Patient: sex M, age 55
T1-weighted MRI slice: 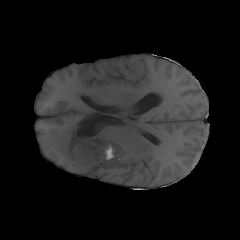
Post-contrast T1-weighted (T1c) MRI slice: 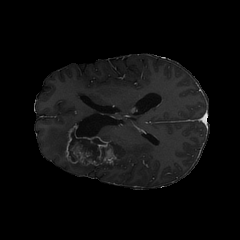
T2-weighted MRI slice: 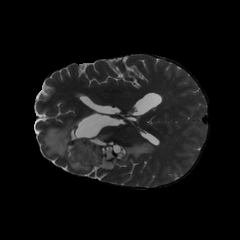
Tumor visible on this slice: yes
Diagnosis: Glioblastoma, IDH-wildtype
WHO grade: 4